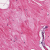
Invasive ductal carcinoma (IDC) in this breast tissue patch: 0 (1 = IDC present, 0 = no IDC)